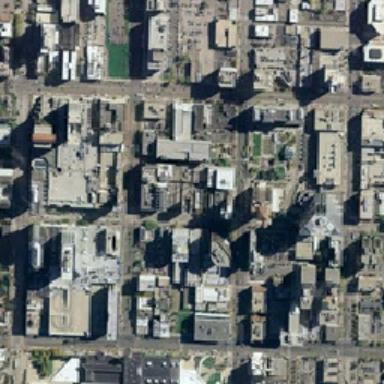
There are several well-organized blocks composed of various buildings and plants .